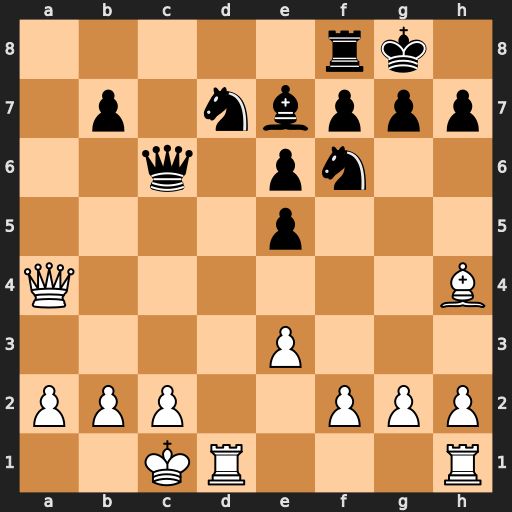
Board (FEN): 5rk1/1p1nbppp/2q1pn2/4p3/Q6B/4P3/PPP2PPP/2KR3R
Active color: w
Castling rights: -
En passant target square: -
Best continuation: Qxc6 bxc6 Rxd7 Nxd7 Bxe7